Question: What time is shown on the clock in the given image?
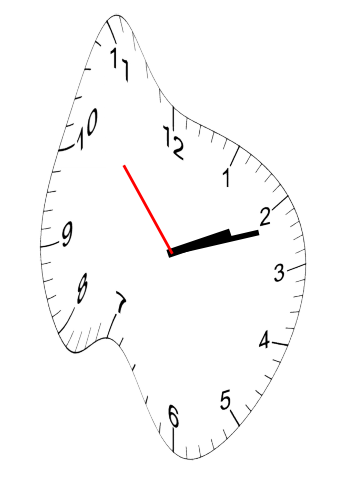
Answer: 02:11:53